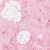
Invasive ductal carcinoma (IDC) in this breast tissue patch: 0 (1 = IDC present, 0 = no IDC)